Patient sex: M
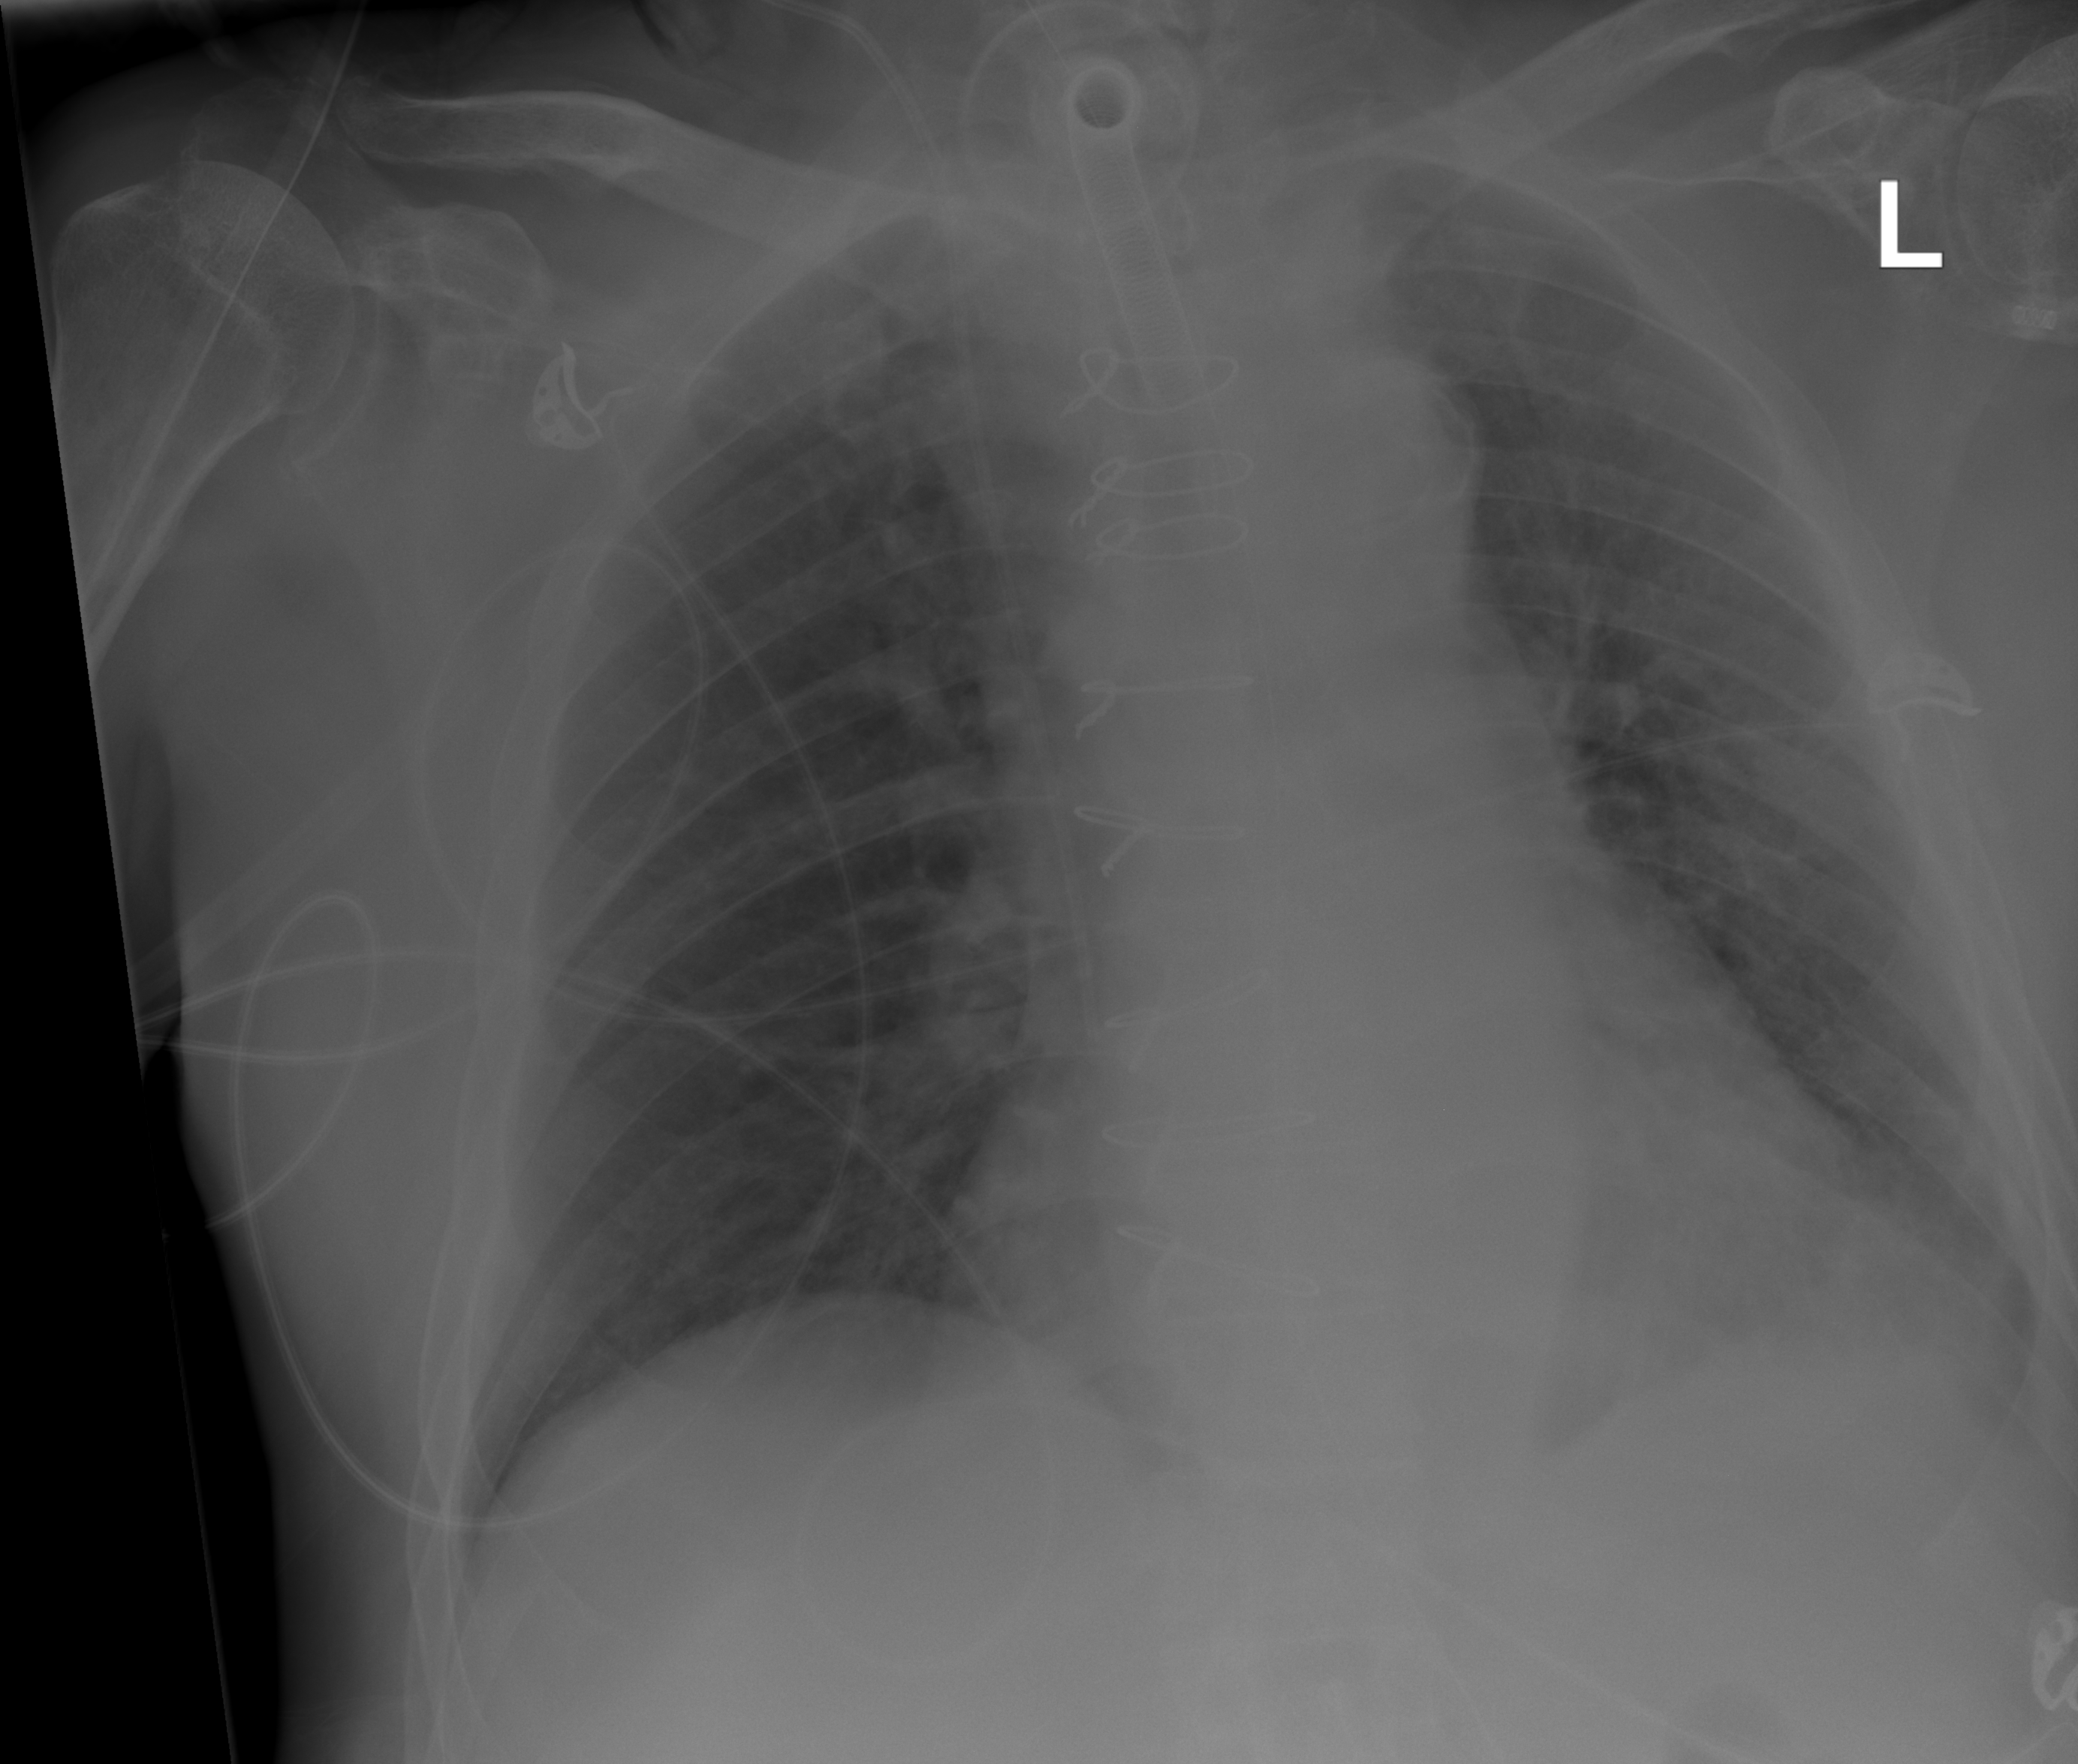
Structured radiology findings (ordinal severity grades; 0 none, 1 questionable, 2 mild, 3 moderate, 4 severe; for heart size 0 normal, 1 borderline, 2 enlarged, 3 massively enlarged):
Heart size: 2
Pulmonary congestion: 2
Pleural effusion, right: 0
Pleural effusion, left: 2
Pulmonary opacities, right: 1
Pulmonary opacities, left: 2
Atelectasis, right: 0
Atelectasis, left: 2